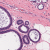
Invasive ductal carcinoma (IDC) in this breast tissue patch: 0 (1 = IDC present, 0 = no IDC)